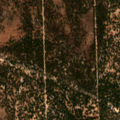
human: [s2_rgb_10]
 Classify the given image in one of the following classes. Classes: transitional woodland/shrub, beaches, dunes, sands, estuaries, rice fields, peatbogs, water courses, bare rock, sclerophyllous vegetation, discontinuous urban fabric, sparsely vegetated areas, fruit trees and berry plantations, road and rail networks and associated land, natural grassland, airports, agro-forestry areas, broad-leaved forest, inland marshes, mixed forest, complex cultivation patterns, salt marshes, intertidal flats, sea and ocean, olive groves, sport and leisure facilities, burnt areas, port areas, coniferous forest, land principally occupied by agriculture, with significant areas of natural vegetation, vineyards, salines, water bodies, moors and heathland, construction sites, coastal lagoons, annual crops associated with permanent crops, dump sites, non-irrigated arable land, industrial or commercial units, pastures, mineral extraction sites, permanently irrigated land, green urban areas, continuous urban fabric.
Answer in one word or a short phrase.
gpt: broad-leaved forest